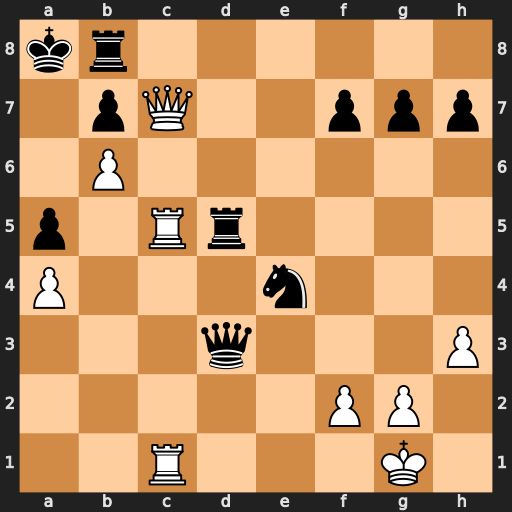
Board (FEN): kr6/1pQ2ppp/1P6/p1Rr4/P3n3/3q3P/5PP1/2R3K1
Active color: w
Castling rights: -
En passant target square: -
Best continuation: Qxb8+ Kxb8 Rc8#